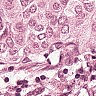
Metastatic tissue present: yes